Brain MRI, t1w sequence, axial 2D slice.
Patient: age 35, sex F, weight 95 kg, height 1.95 m
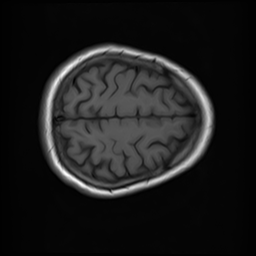